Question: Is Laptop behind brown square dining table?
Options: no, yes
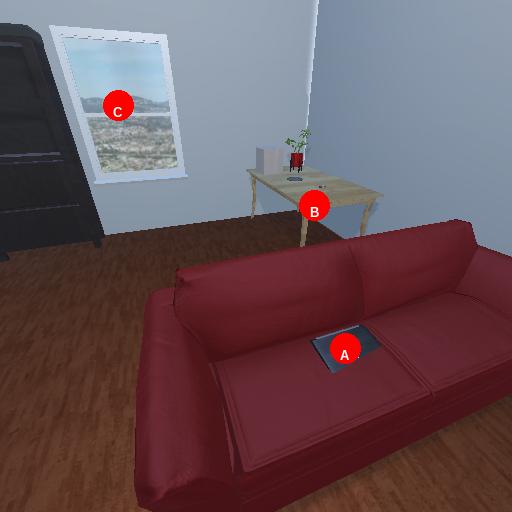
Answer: no